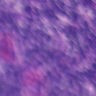
Metastatic tissue present: no